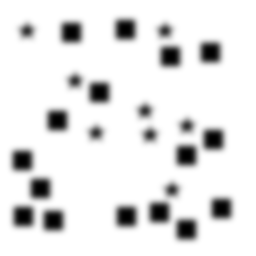
Squares: 16
Triangles: 0
Stars: 8
Total shapes: 24